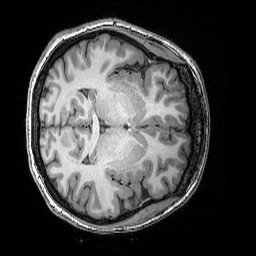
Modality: T1w
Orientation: axial
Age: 19
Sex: female
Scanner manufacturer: siemens
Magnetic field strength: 3 T
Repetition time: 2.25 s
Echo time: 0.00418 s